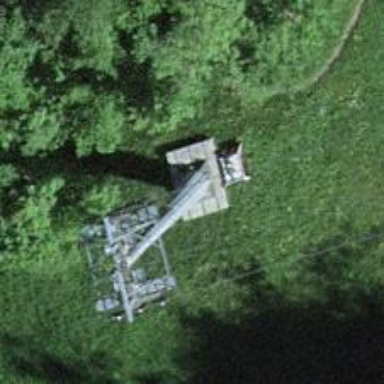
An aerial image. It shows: Pylon for aerialway.